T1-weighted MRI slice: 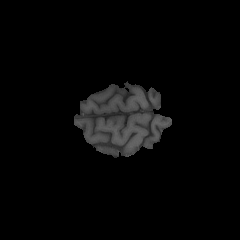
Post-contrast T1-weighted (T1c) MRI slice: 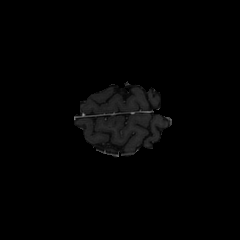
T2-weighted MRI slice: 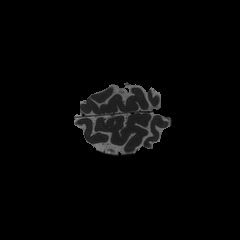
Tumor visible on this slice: no